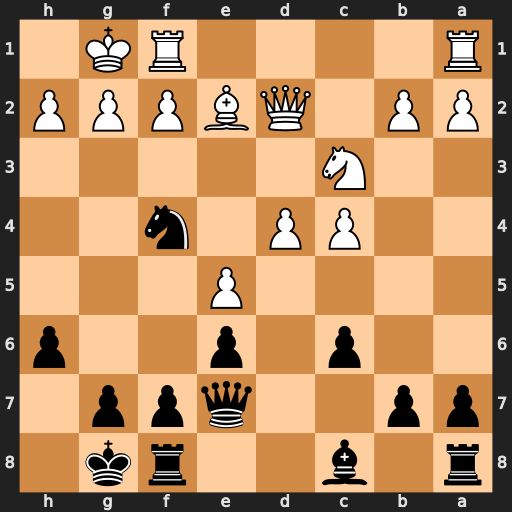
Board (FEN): r1b2rk1/pp2qpp1/2p1p2p/4P3/2PP1n2/2N5/PP1QBPPP/R4RK1
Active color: b
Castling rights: -
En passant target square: -
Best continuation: Qg5 Qxf4 Qxf4